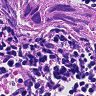
Metastatic tissue present: yes